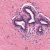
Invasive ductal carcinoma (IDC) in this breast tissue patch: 0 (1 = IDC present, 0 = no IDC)